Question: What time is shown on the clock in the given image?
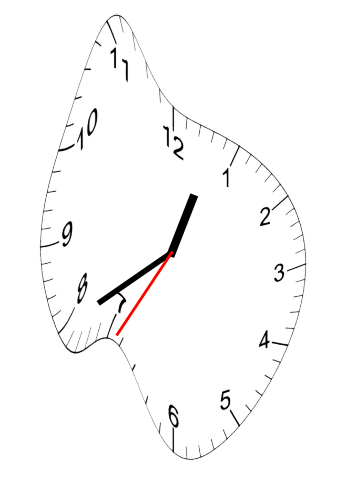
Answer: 12:39:35